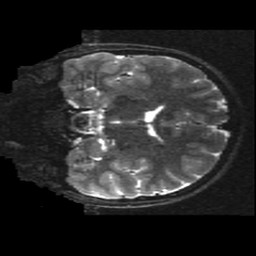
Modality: T2w
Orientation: coronal
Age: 12
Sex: male
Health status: ill
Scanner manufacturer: ge
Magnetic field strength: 3 T
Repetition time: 7.5 s
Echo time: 0.1015 s